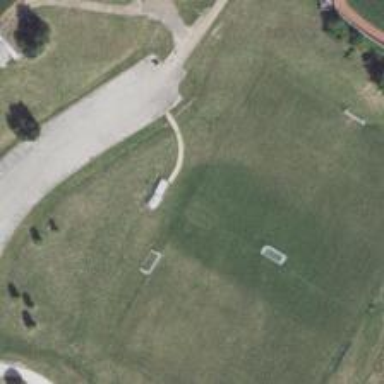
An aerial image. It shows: Soccer pitch for outdoor sports and leisure activities.